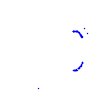
Particle: proton